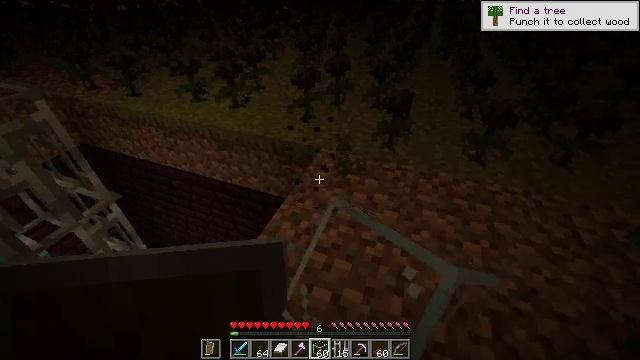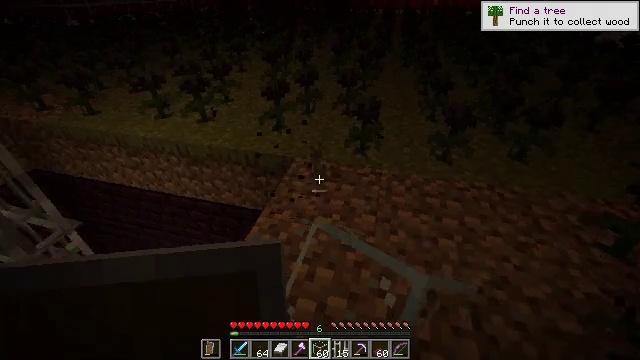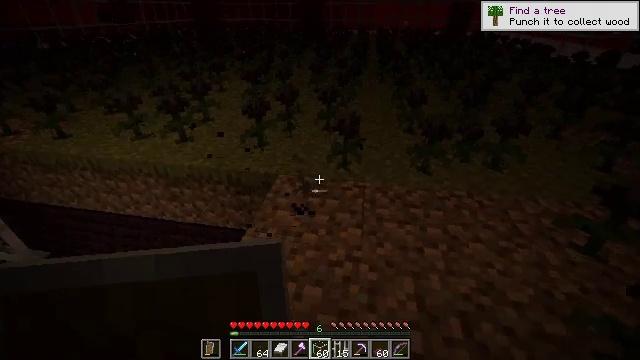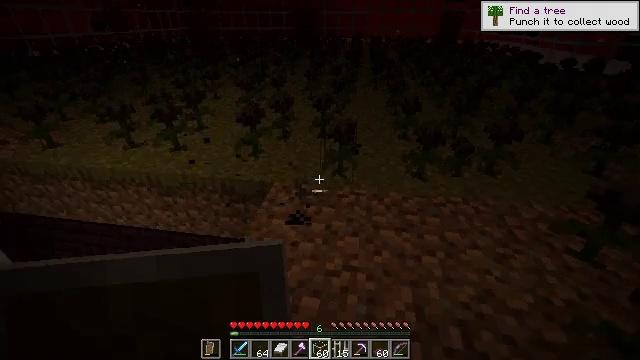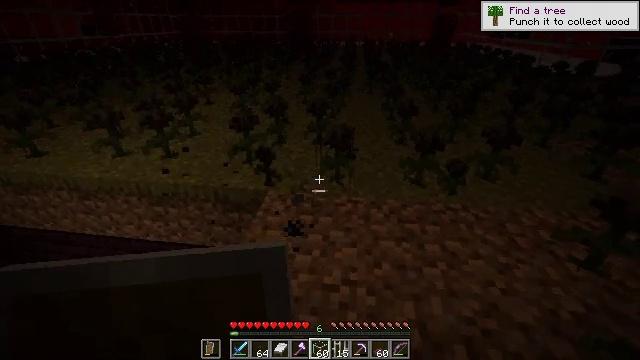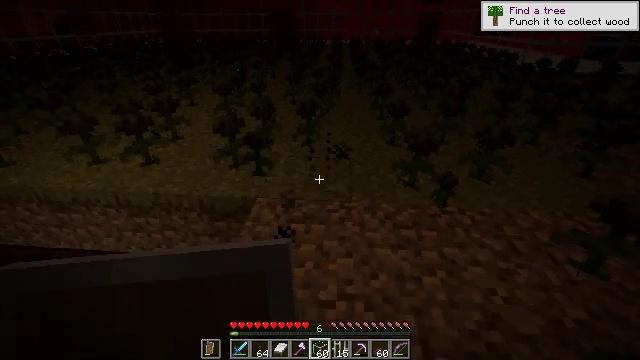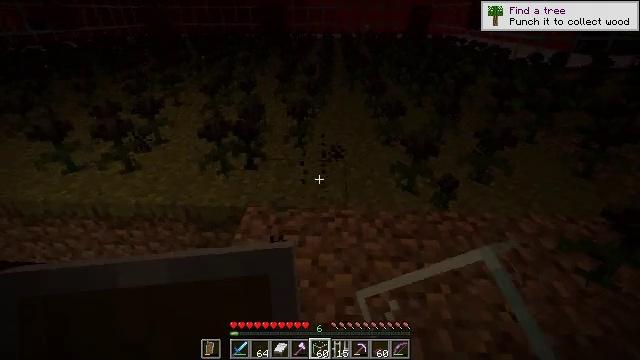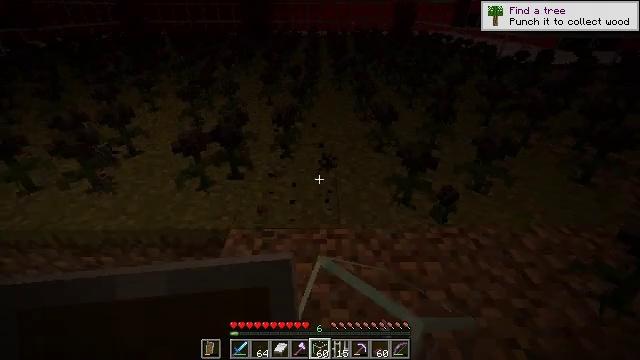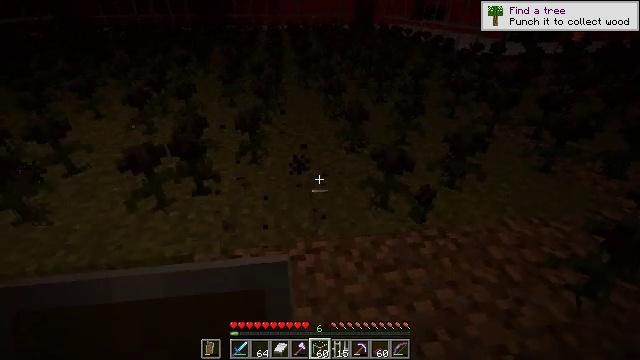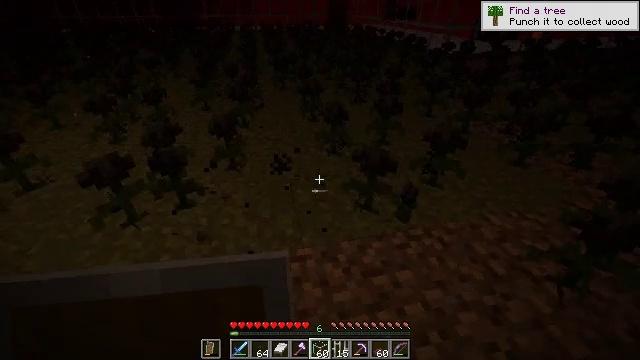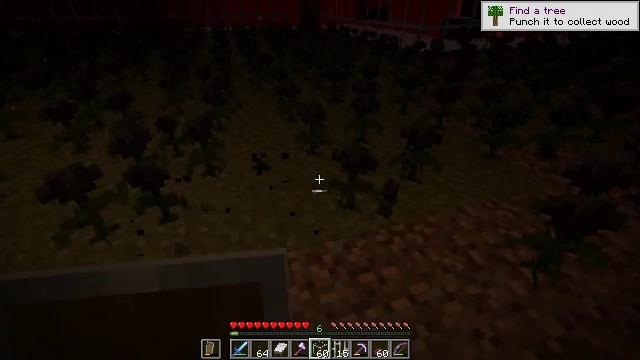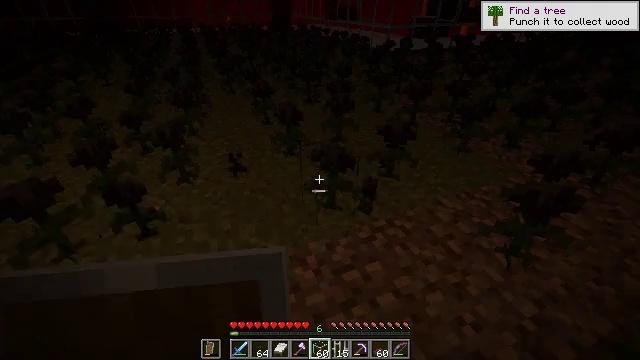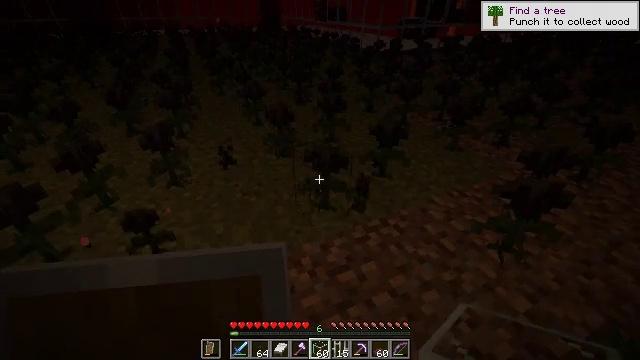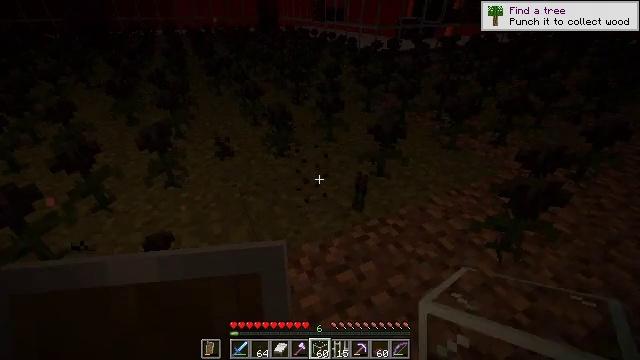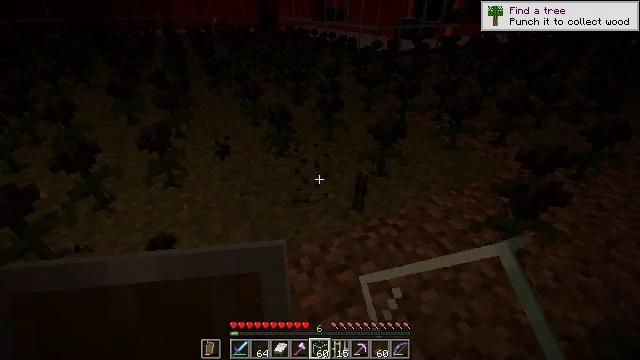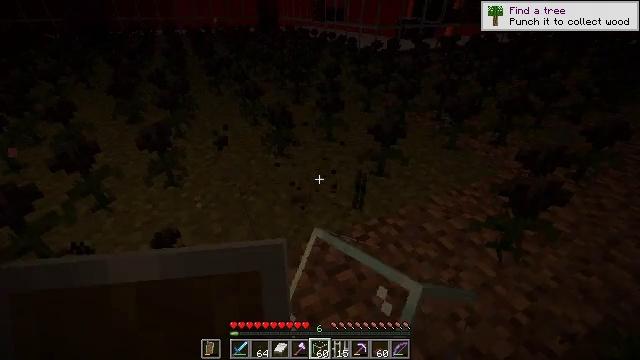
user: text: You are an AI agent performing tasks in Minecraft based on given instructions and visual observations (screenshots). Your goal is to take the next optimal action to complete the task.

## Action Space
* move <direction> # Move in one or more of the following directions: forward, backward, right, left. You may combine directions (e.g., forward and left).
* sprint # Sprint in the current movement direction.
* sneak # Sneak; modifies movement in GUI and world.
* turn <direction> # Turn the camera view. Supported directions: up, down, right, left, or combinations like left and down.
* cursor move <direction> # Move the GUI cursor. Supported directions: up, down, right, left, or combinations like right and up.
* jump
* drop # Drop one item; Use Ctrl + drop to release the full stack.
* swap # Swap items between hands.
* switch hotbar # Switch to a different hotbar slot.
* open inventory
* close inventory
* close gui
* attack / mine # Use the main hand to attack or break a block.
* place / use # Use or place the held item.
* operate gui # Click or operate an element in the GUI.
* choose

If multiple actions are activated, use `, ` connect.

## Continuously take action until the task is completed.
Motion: motion action
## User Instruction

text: Collect the rare wither rose.
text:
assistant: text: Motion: turn right and up
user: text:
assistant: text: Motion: turn right and up
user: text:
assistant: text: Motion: move forward, turn right and up
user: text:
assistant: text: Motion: move forward, turn right
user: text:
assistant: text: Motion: move forward, turn right, attack / mine
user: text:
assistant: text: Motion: move forward, turn right, attack / mine
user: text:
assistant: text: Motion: move forward, turn right, attack / mine
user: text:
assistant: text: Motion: turn right and down
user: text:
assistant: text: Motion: turn right
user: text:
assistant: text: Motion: turn right
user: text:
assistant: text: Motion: turn right
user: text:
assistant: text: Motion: turn right
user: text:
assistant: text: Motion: attack / mine
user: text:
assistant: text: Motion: attack / mine
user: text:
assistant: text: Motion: attack / mine
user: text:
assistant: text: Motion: no_op
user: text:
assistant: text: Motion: no_op
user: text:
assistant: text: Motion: move forward
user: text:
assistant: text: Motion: move forward, turn left
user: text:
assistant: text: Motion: move forward, turn left
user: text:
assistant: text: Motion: move forward, turn left
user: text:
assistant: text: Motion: turn left and down
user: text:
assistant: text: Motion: turn left
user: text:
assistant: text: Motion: turn left and down
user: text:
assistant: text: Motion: turn left and up
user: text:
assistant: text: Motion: no_op
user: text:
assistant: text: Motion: turn right
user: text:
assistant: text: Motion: turn right and down
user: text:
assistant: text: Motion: turn right and up
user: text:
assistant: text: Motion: turn right and up